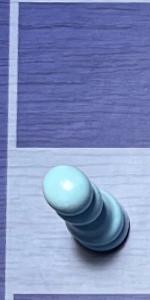
Label: Pawn_White